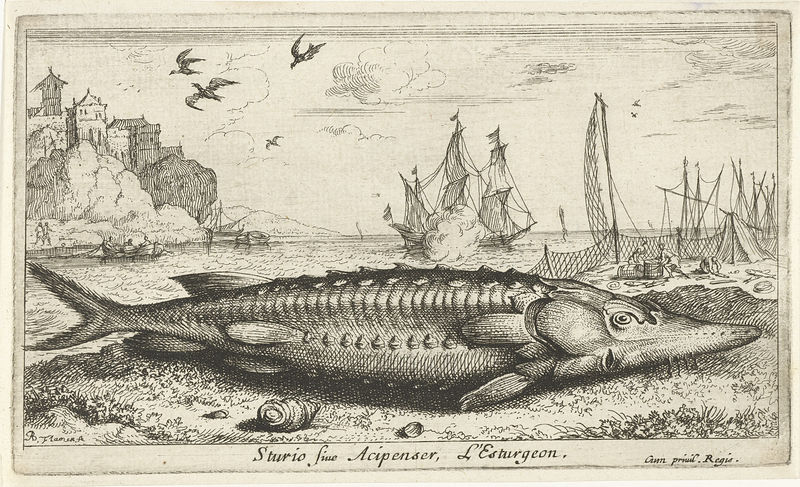
Titel: Steur op het strand
Künstler: Albert Flamen
Standort: Amsterdam
Institution: Rijksmuseum
Schlagwörter: himmel, meer, wasser, wolken, menschen, ufer, häuser, vögel, qualm, boote, schiffe, segel, netze, fight, people, white, black, print, schwarz weiß, radierung, stich, fisch, smoke, cliff, cloud, clouds, heaven, rock, sky, maul, boat, hill, house, mountain, ocean, sand, sea, ship, shore, water, houses, village, spain, spanish, bateaux, grass, drawing, castle, bird, line, tail, battle, birds, myth, beach, boats, cliffs, dead, mast, sail, wave, scene, fence, ville, person, flossen, kiemen, schwanzflosse, port, ink, buildings, scale, large, pencil, boot, schiff, postcard, eye, war, stroke, home, fish, seaside, ships, strand, bay, fishermen, fishing, poisson, shell, bank, sails, tan, fumee, canon, bomb, oar, pécheur, scales, burg, bucht, net, oars, 18th century, fischer, fisher, maritime, masts, century, lithography, fin, giant, amazing, jonah, fins, abandoned, fisherman, segelschiff, huge, nets, netz, filets, muschel, dinosaur, todsünde, fangnetz, boat], sturgeon, big fish, bich, esturgeon, sturio, sturgen, giant fish, fishing nets, acipenser, caviar, pecheus, giant fish sturgeon naval battle town fishing, fregatte